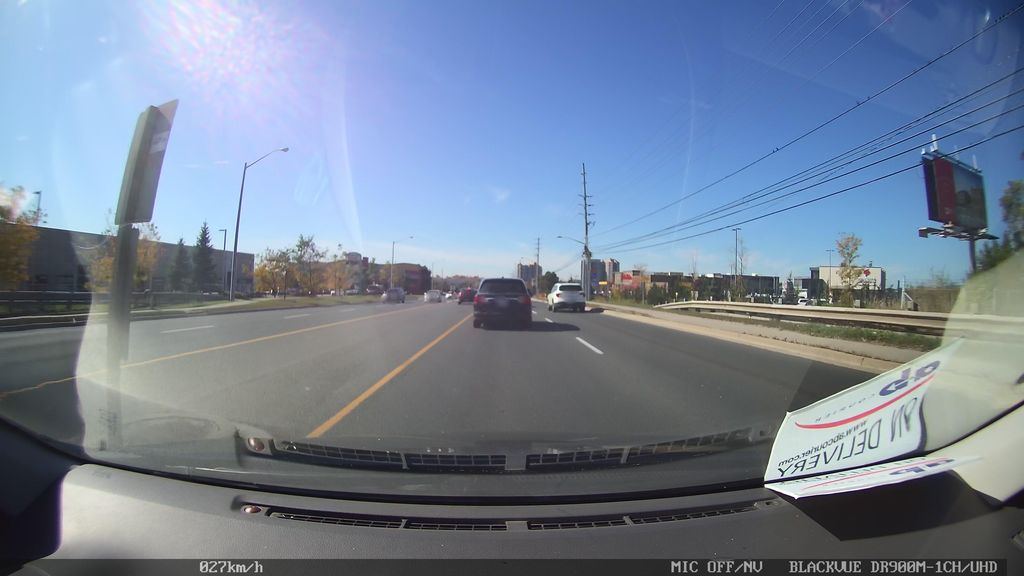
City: toronto